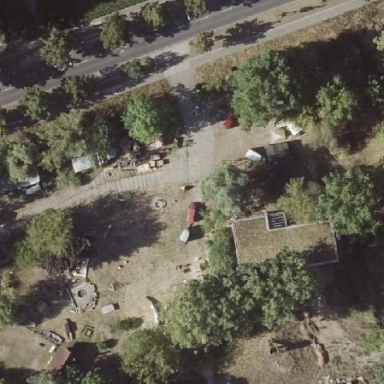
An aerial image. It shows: Playground with fence around it.